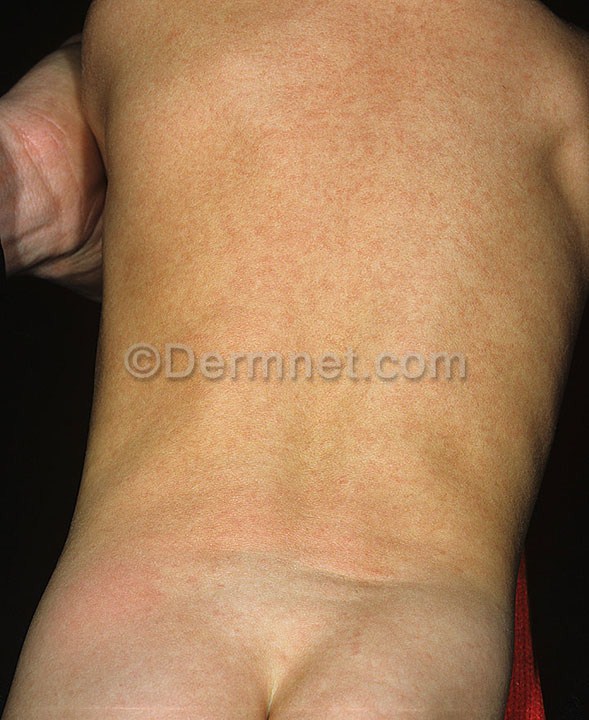
Disease: Exanthems and Drug Eruptions